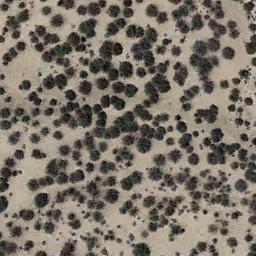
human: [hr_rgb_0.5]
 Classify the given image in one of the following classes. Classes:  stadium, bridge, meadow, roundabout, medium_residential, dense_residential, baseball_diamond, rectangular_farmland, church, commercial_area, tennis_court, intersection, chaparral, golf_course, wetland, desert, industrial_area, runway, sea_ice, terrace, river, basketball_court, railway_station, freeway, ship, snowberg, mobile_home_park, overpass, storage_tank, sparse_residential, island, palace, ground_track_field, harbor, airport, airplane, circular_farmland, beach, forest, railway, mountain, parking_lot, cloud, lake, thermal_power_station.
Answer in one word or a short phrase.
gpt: chaparral